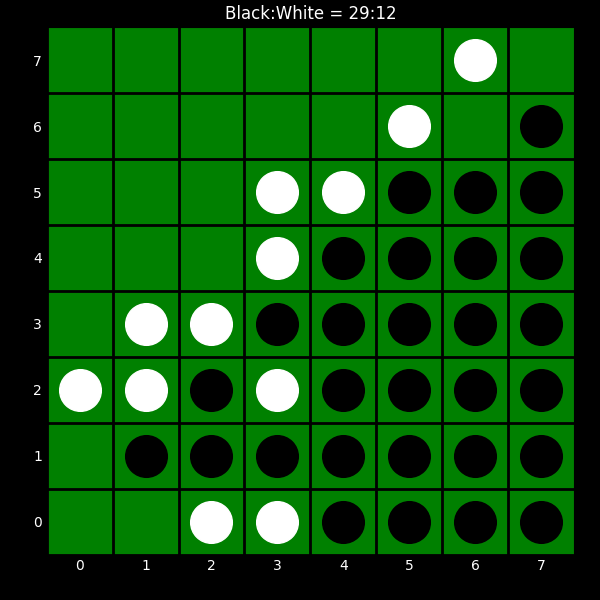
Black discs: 29
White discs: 12